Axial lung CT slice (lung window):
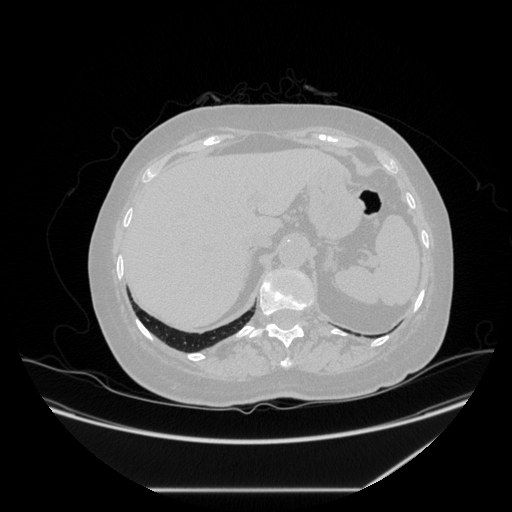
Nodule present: no